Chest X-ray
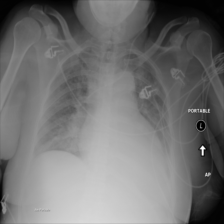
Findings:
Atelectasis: positive
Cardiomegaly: negative
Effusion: positive
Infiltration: positive
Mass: negative
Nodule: negative
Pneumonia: negative
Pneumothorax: negative
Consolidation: negative
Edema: negative
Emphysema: negative
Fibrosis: negative
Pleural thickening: negative
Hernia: negative